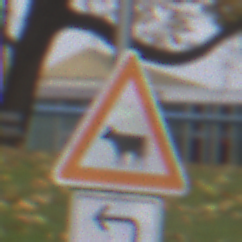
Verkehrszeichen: ViehtriebRechts
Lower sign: RichtungsangabeDurchPfeile2
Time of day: MorningAfternoon
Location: Outdoor (Nature)
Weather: Overcast
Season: Autumn
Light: Natural